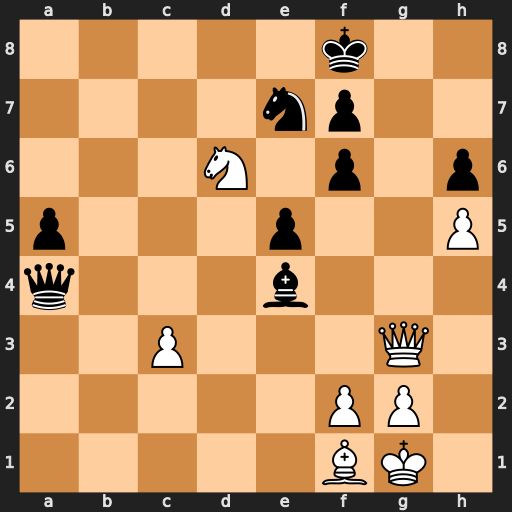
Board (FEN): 5k2/4np2/3N1p1p/p3p2P/q3b3/2P3Q1/5PP1/5BK1
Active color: w
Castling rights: -
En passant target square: -
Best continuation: Qe3 Nf5 Qxe4 Qxe4 Nxe4